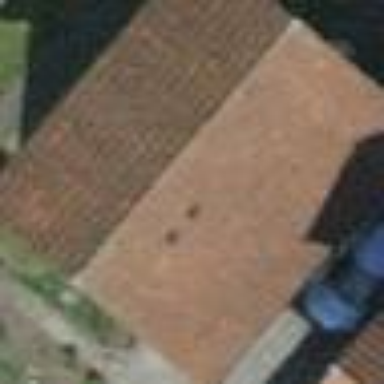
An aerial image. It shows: Shed with tiled roof.